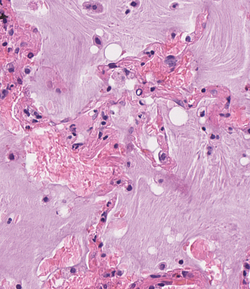
Tumor epithelial tissue: no
Tumor-associated stroma tissue: no
Normal tissue: yes